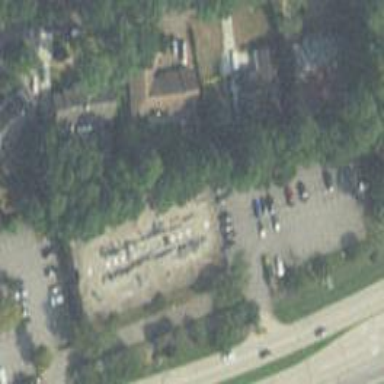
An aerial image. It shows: Commercial building.